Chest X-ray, PA view. Patient: 72 years old, sex F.
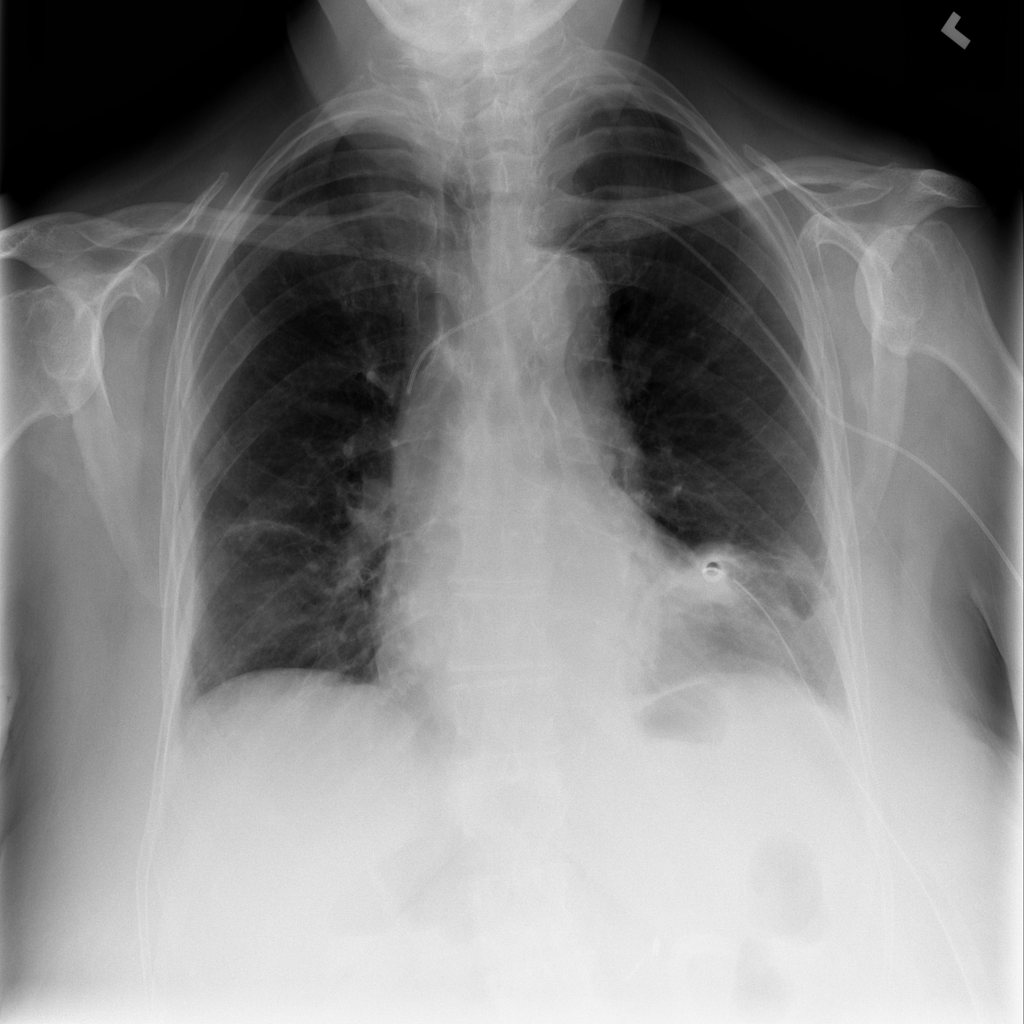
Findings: Pneumothorax